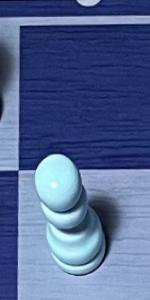
Label: Pawn_White